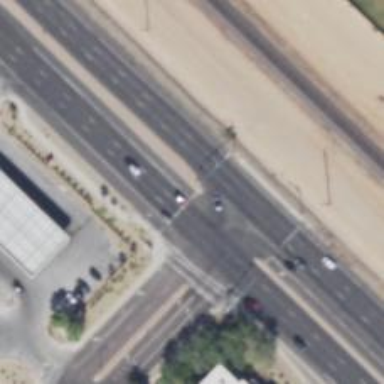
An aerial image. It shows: Solid stop line on the road.